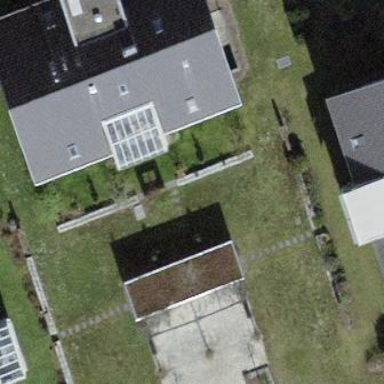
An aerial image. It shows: Building with tiled roof.